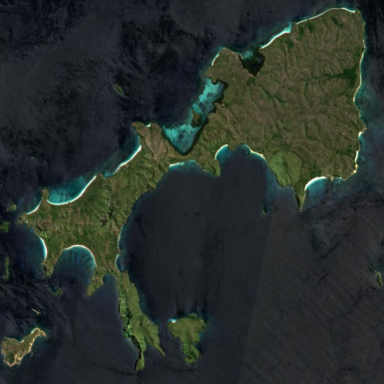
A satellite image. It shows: Island with natural coastline.